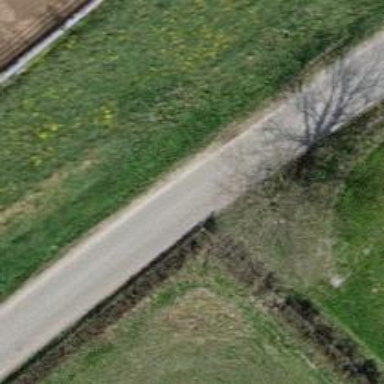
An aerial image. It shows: Unclassified road with asphalt surface and grade1 track type.